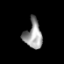
Tissue: prostate
Cell type: Endothelial cells
Senescence score: 0.7202
Nuclear area (px): 479
Mean DAPI intensity: 152.238